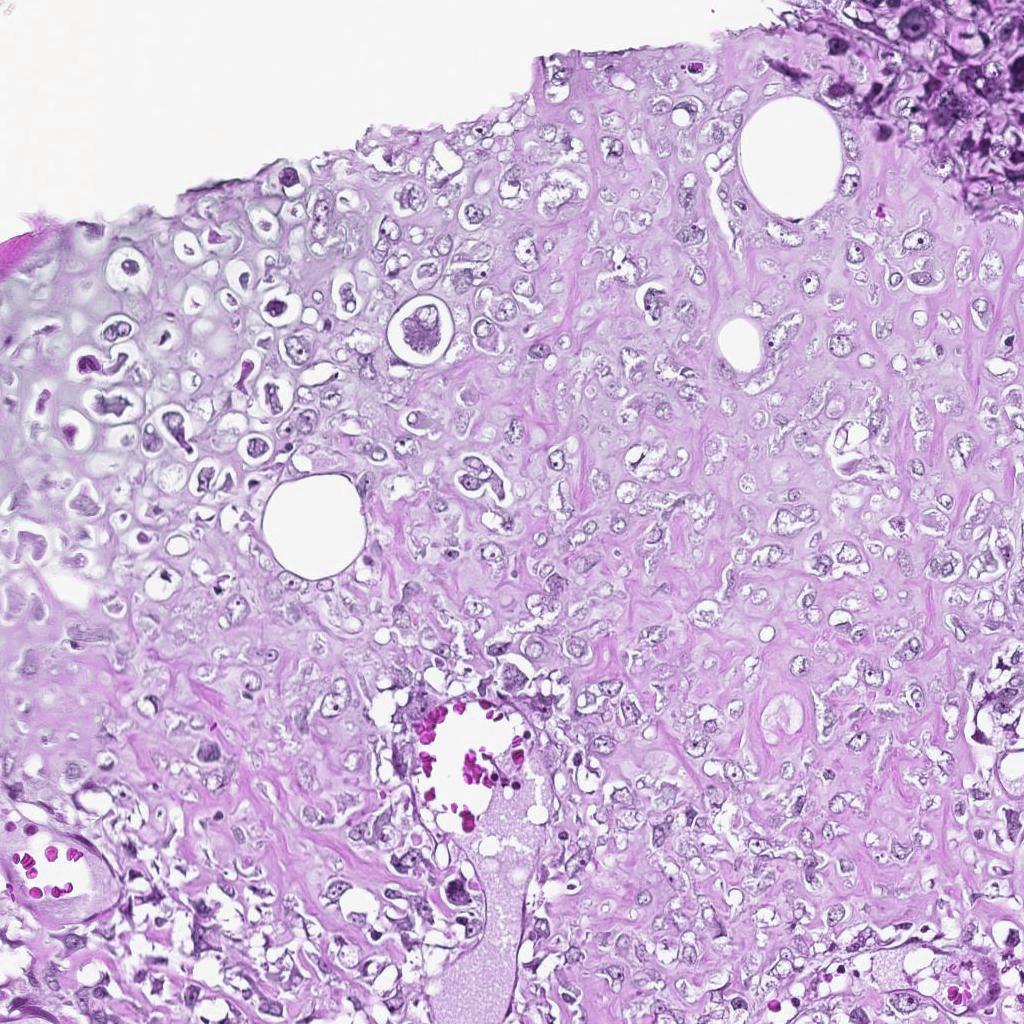
Label: Viable